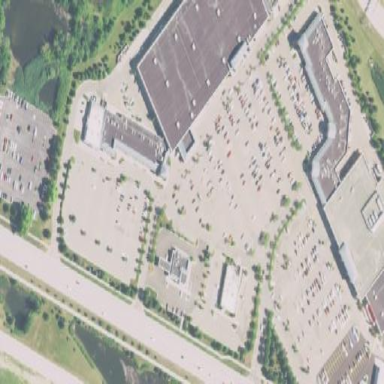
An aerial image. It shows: Commercial area.